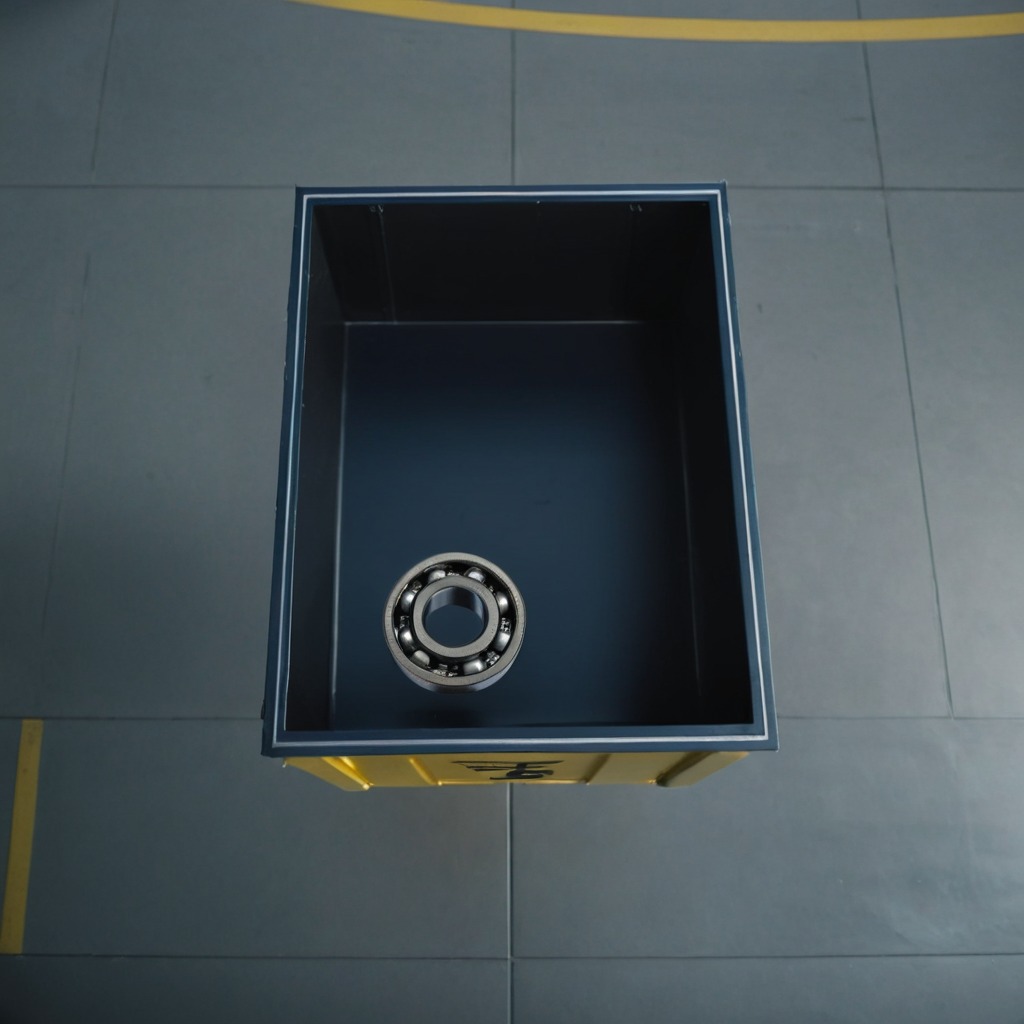
A metal ball bearing is lying on the toolbox surface in an airplane hangar workshop.